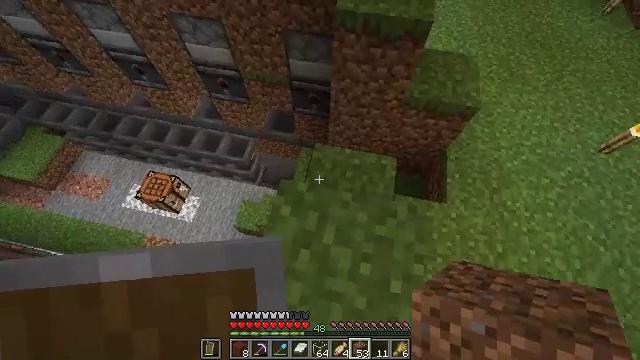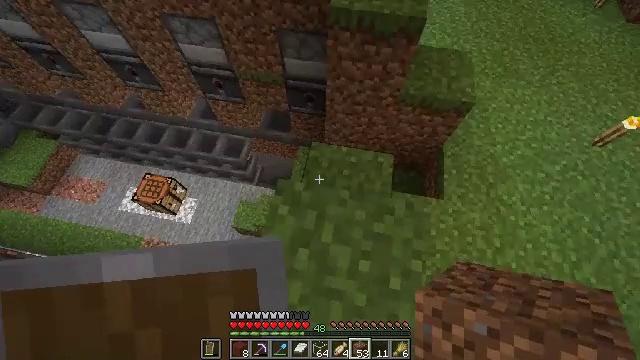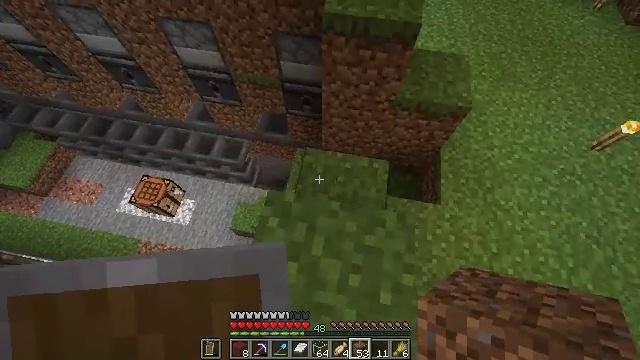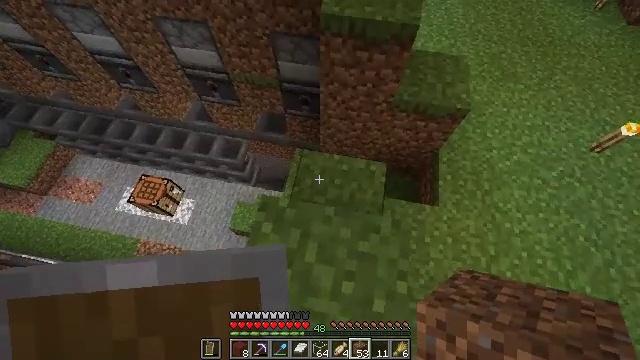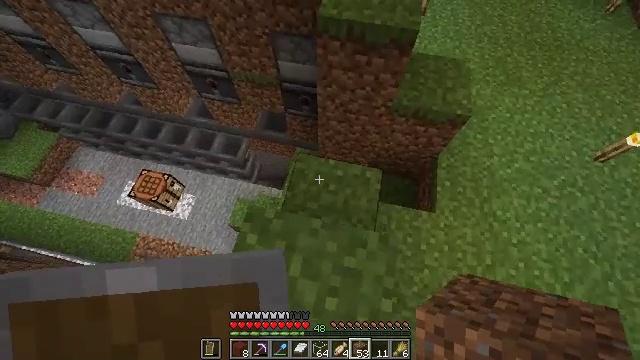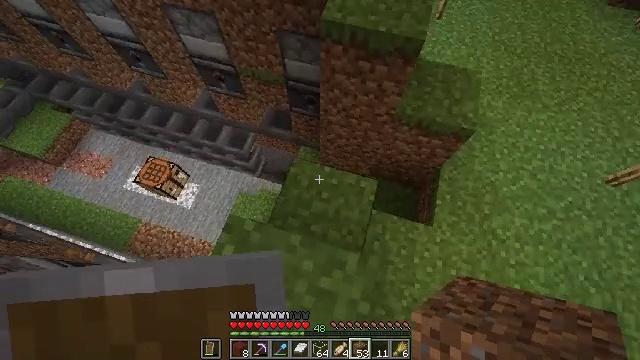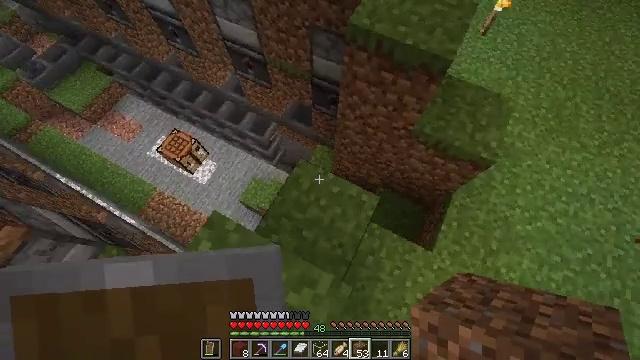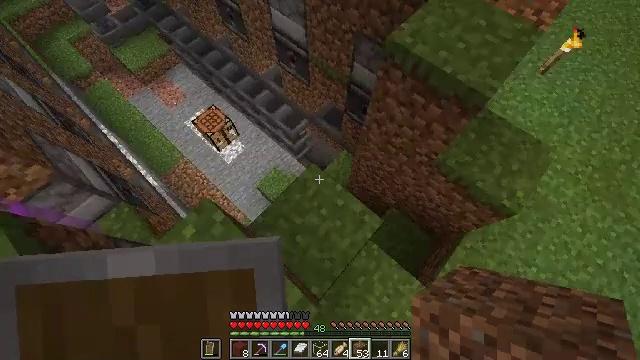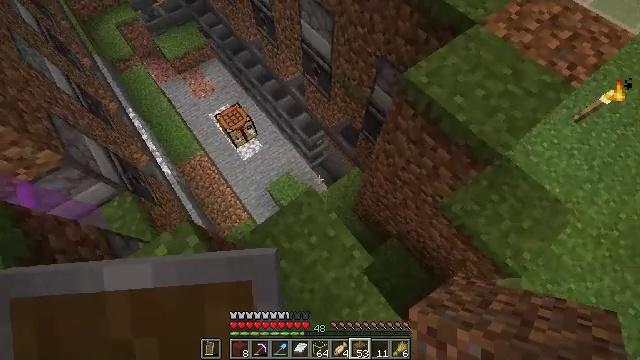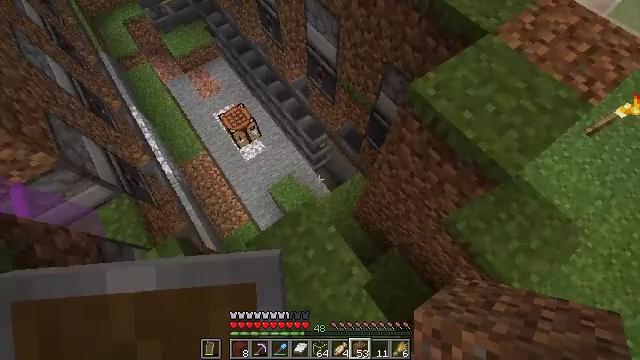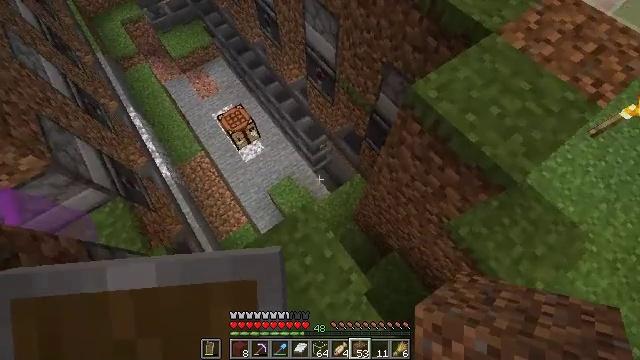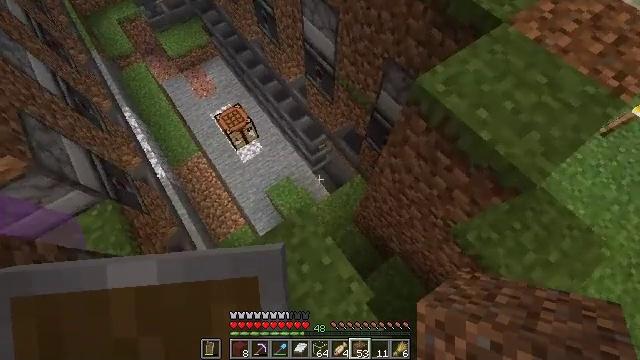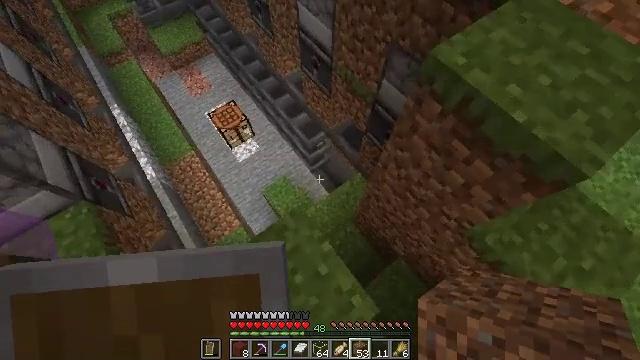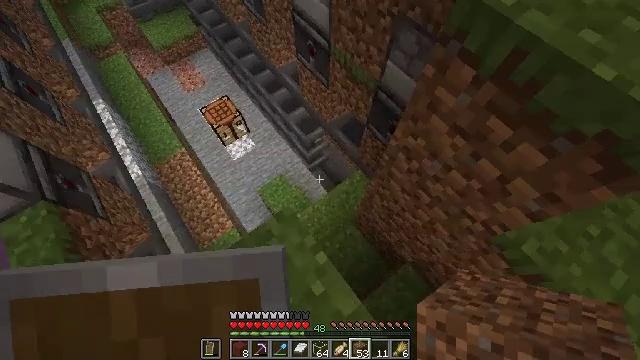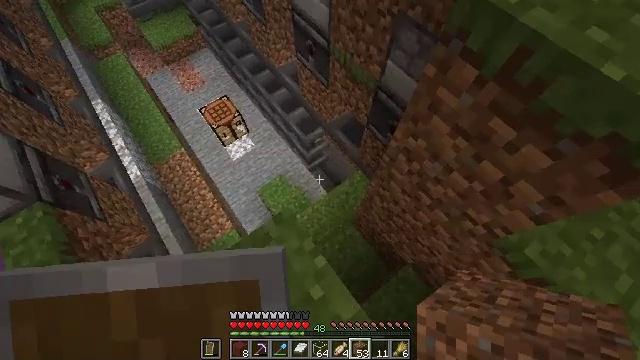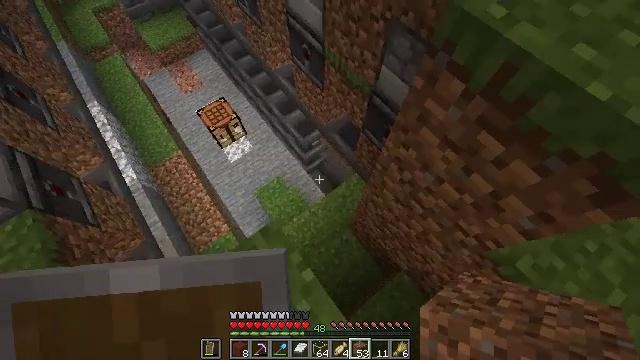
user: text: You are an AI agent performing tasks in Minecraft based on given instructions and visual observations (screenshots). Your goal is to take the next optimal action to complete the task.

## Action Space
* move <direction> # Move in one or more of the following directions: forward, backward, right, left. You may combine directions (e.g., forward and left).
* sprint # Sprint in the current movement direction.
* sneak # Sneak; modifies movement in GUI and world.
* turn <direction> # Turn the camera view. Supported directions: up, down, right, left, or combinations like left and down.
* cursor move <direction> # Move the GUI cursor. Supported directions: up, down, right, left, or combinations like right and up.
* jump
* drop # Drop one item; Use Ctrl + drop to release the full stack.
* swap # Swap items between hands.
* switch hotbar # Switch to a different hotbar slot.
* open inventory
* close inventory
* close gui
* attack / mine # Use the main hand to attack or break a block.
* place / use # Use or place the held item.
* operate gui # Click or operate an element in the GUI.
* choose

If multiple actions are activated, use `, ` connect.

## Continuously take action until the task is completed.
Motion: motion action
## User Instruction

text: Craft magenta stained glass by mixing glass blocks with magenta dye at the crafting table.
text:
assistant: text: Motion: turn right
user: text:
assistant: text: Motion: move forward and move right
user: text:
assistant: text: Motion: move forward and move right
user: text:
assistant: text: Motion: move forward and move right, turn left
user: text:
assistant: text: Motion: move forward and move right, turn left and down
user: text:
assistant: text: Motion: move forward and move right, turn left and down
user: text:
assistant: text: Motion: move forward and move right, turn left
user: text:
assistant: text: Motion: move forward, turn left and up
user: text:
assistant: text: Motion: move forward, turn left
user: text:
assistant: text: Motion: no_op
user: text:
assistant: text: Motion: no_op
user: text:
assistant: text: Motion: no_op
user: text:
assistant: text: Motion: no_op
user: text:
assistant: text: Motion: no_op
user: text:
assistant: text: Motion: move right
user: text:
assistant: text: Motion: move right
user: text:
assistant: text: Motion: move right
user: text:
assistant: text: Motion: move right, turn left
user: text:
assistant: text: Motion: turn left
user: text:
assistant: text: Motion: turn left
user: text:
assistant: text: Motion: turn left and up
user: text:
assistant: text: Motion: move forward, turn left and up
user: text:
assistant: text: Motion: move forward, turn left
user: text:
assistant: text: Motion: move forward, turn left
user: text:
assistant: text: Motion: move forward
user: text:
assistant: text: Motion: move forward
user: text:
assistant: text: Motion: move forward
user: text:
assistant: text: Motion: move forward
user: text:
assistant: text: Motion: move forward
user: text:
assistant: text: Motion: move forward